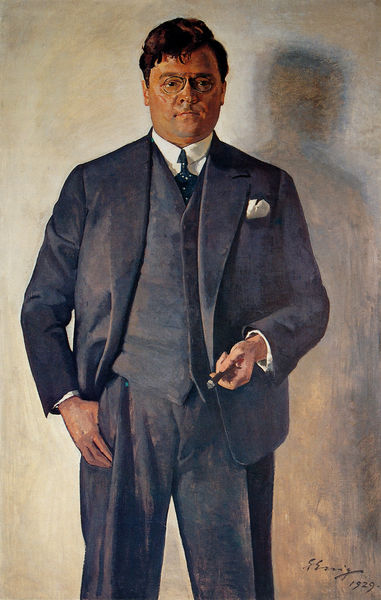
Titel: Bildnis Dr. Emil Schwamberger, Oberbürgermeister von Ulm 1919-1933
Künstler: Essig. Gustav
Standort: Ulm
Institution: Ulmer Museum
Schlagwörter: blau, dunkel, gemälde, hand, körper, mann, schatten, weiß, ocker, braun, finger, frisur, grau, haar, hell, hintergrund, licht, blick, tuch, fest, anzug, hemd, hose, jacke, wand, arm, arme, falten, inkarnat, kragen, mensch, stehen, ärmel, bildnis, hals, hände, portrait, porträt, signatur, öl, haare, mantel, realismus, person, kinn, locken, rosa, wangen, mauer, dick, falte, krawatte, jeans, zigarre, brauen, glanz, maler, bauch, fein, hemdkragen, jackett, revers, weste, fett, brille, selbstbildnis, posieren, taschentuch, kravatte, schlips, hosentasche, einstecktuch, jakett, unternehmer, asche, dreiteilig, breitbeinig, feist, abgewetzt, anzughose, bügelfalte, bügelfaltenhose, clinton, einsteckzuch, hosenschlitz, hosentsche, kagen, untersetzt, wirtschaftswunder